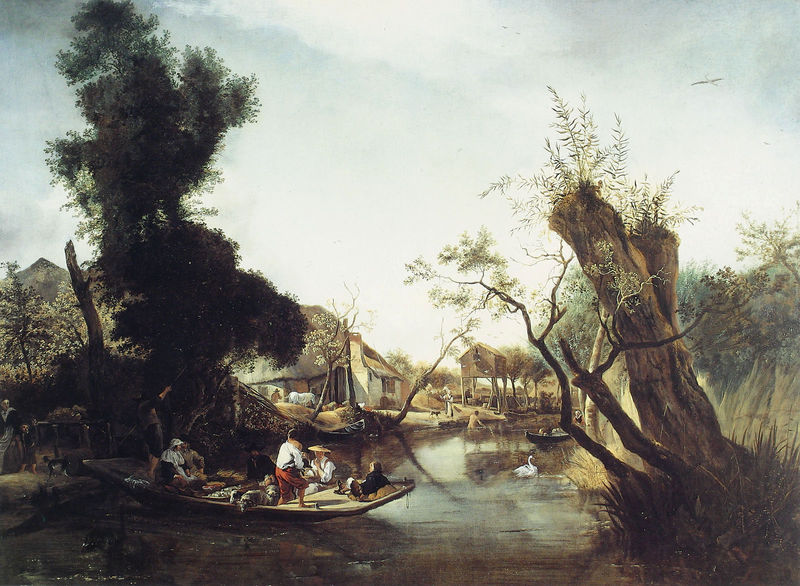
Titel: Flußansicht mit Fähre
Künstler: Jan Weenix
Institution: New York, French & Company
Schlagwörter: baum, berg, gemälde, himmel, vogel, wasser, baden, badende, fluss, frauen, landschaft, menschen, ufer, hut, haus, hund, tiere, ast, bach, schilf, weide, hütte, sonne, boot, schwan, fischer, gipfel, back, fähre, baumstumpf, fährmann, übersetzen, landschaftsgemälde, menn, menschrn